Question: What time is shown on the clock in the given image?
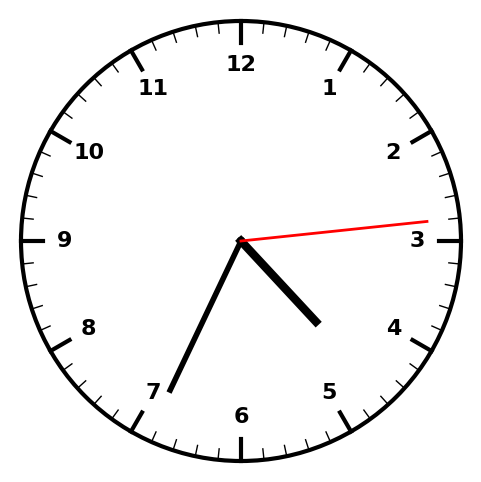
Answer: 04:34:14